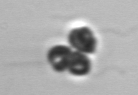
Label: Corymbellus